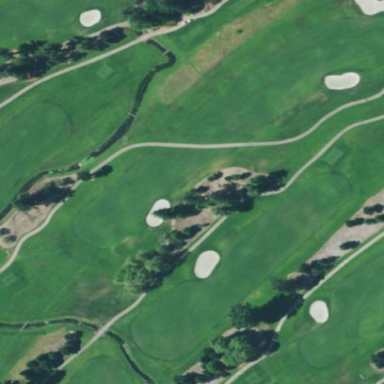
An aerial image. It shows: Area with grass used as rough in golf course.